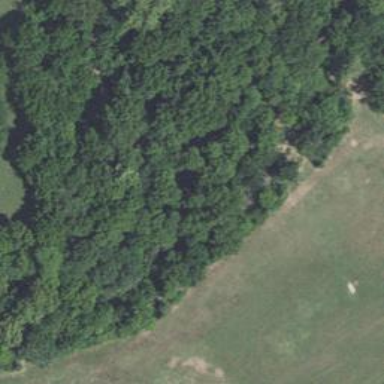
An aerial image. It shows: Disc golf hole.